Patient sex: M
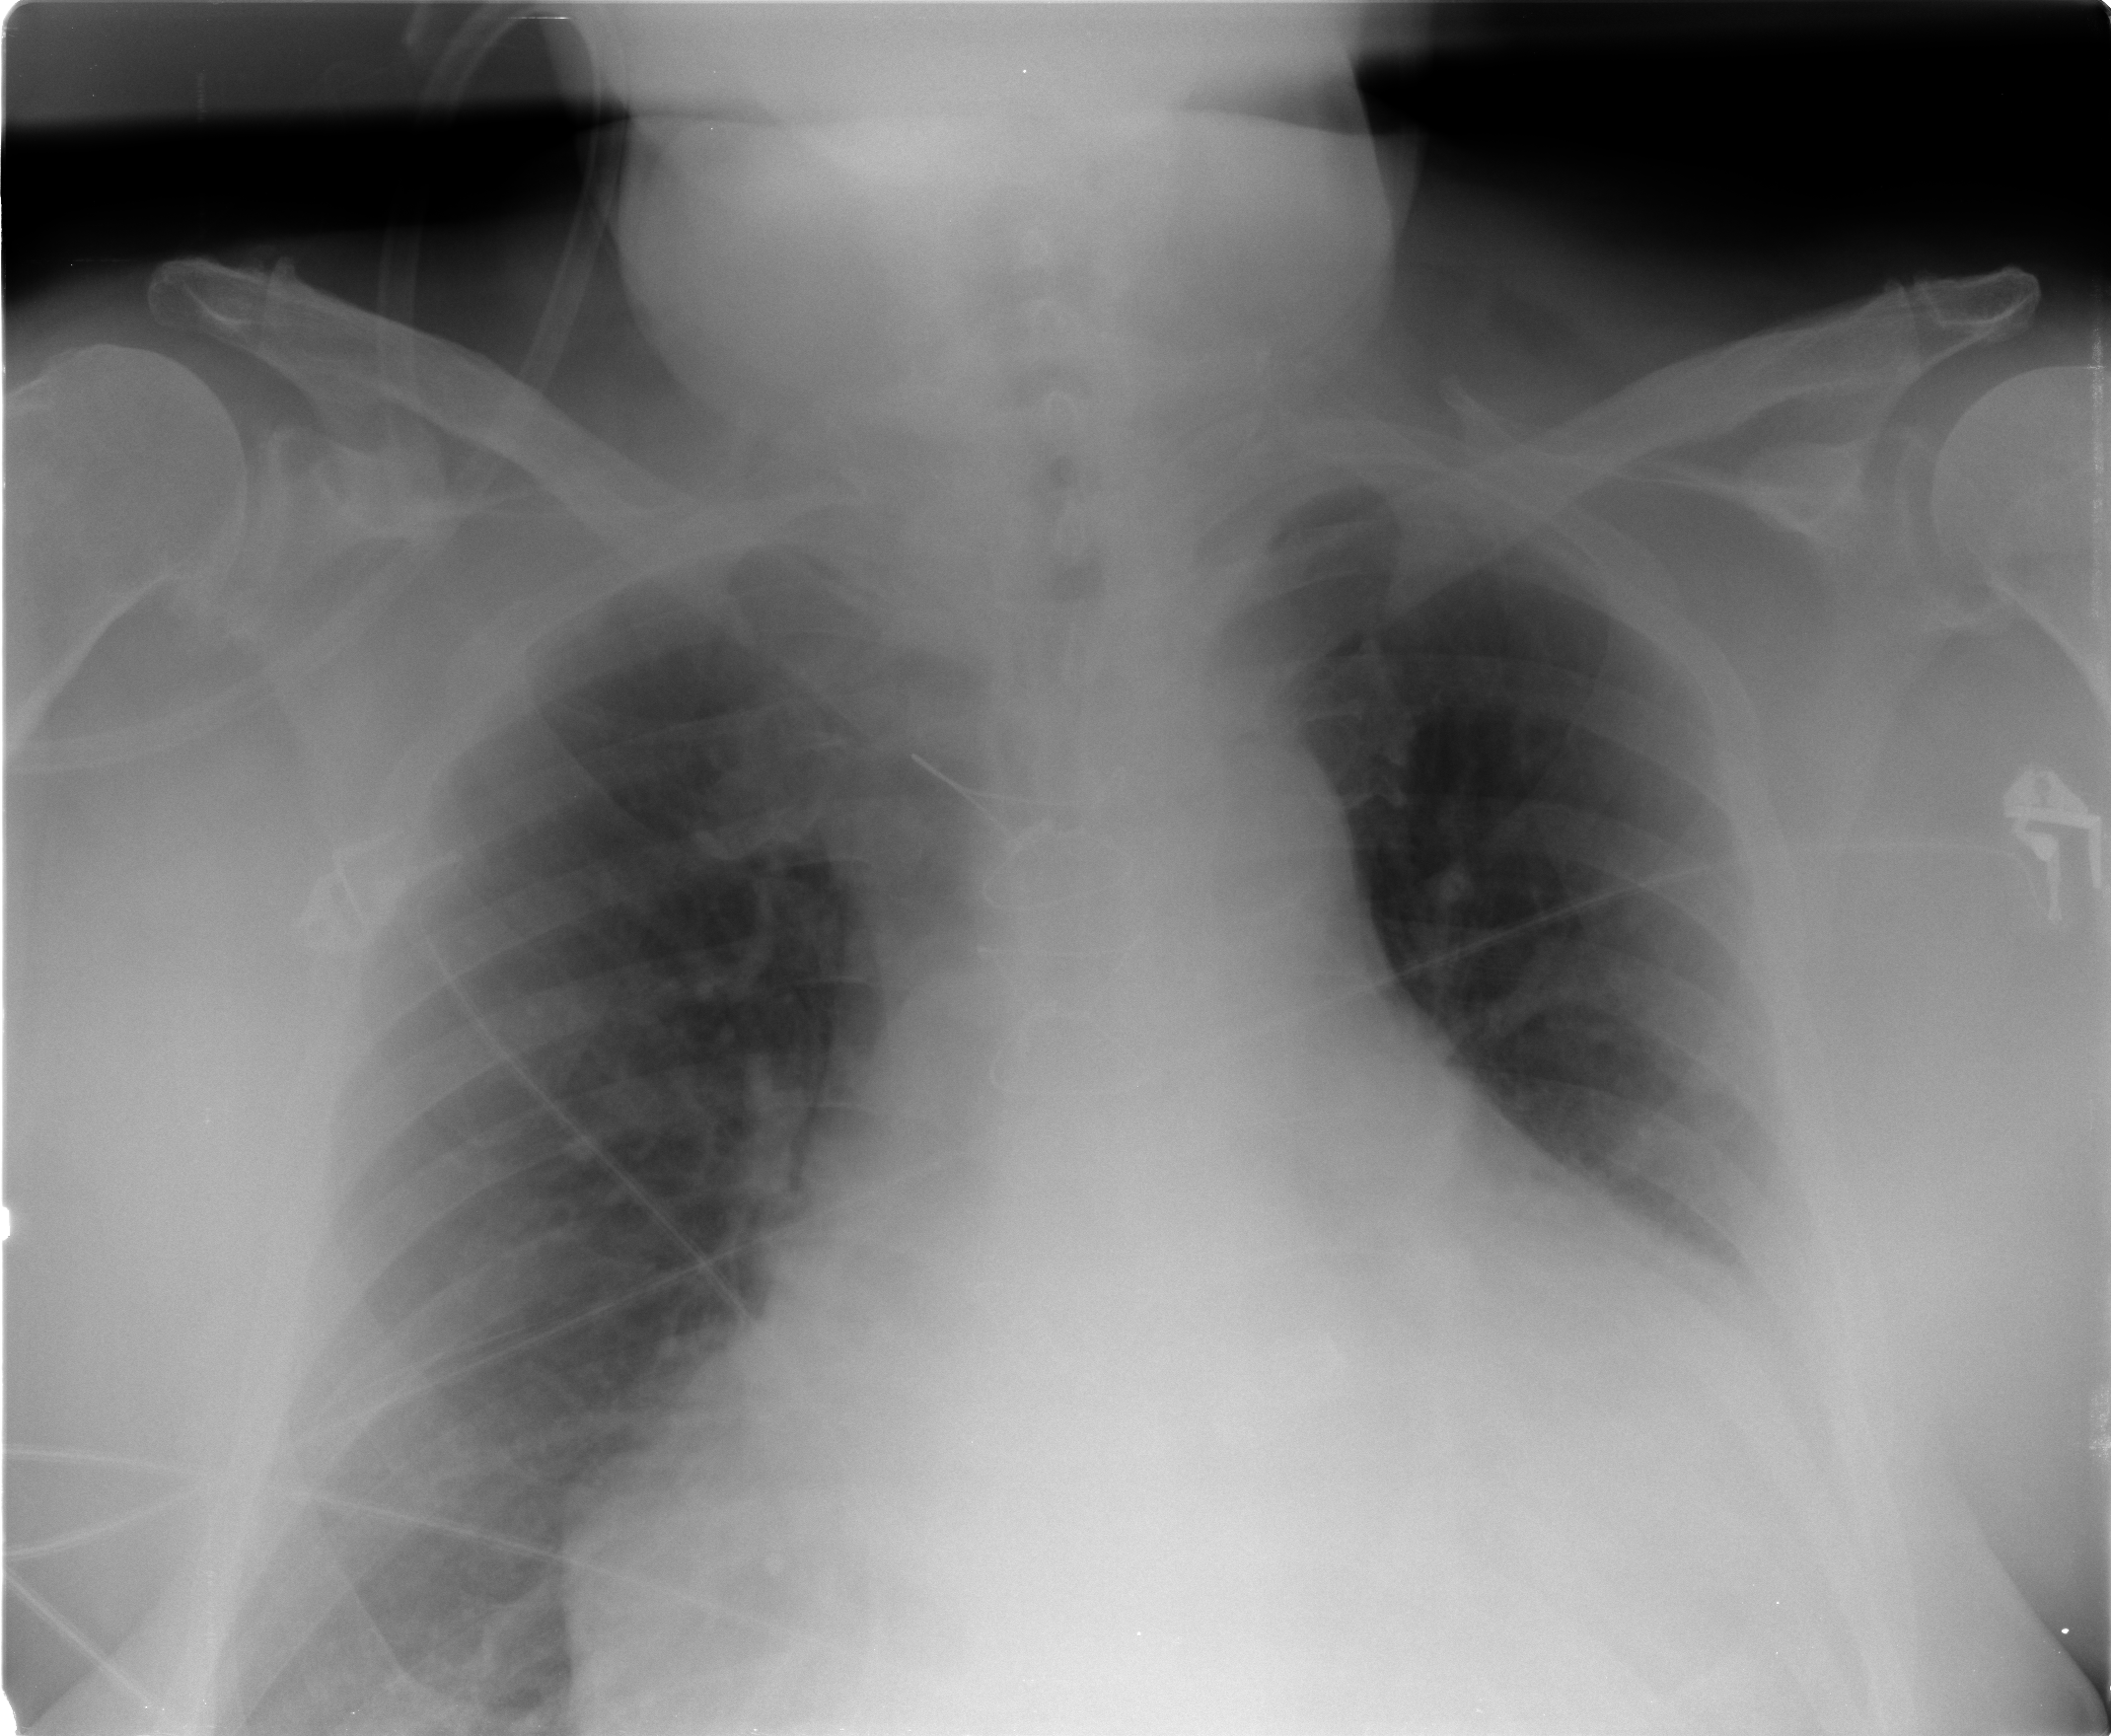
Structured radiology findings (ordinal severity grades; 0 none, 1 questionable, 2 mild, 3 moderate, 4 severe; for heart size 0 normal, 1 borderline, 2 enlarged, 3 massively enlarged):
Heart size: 3
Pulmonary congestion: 2
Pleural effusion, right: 0
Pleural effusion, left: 1
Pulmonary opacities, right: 0
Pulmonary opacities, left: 0
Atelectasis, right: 2
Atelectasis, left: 2